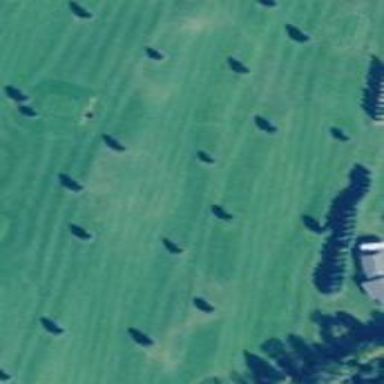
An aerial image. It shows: Grassy area designated as golf fairway.